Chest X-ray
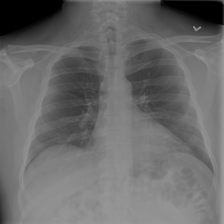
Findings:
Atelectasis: negative
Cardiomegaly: negative
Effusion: negative
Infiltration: negative
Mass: negative
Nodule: negative
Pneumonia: negative
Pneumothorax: negative
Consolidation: negative
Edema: negative
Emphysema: negative
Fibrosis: negative
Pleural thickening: negative
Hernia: negative